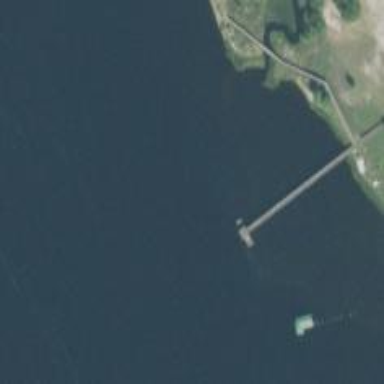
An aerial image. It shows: Man-made pier.